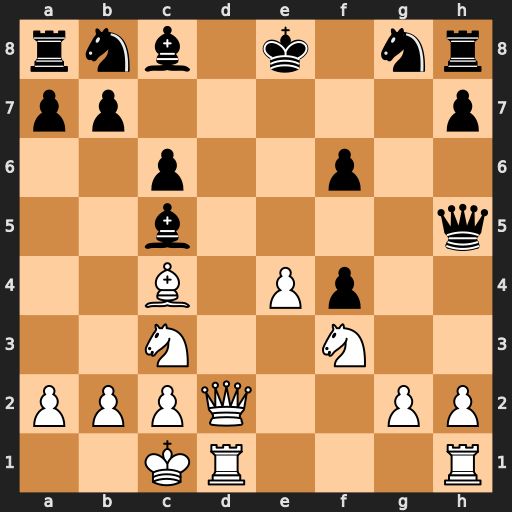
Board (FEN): rnb1k1nr/pp5p/2p2p2/2b4q/2B1Pp2/2N2N2/PPPQ2PP/2KR3R
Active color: w
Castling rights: kq
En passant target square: -
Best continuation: Qd8#